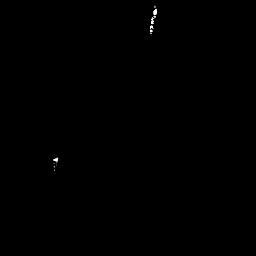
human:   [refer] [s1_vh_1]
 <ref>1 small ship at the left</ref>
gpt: <box>[[19, 58, 23, 66, 0]]</box>